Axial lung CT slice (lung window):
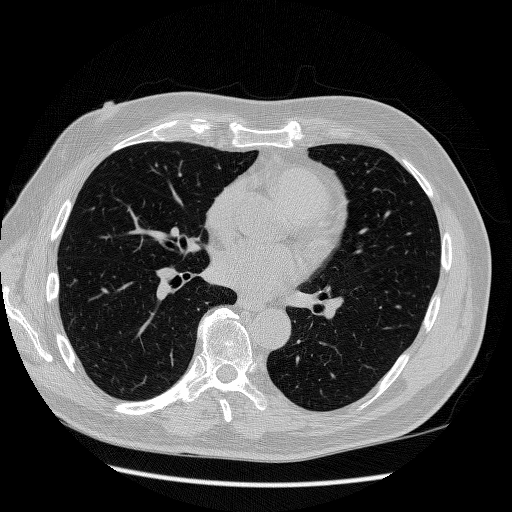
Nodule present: no